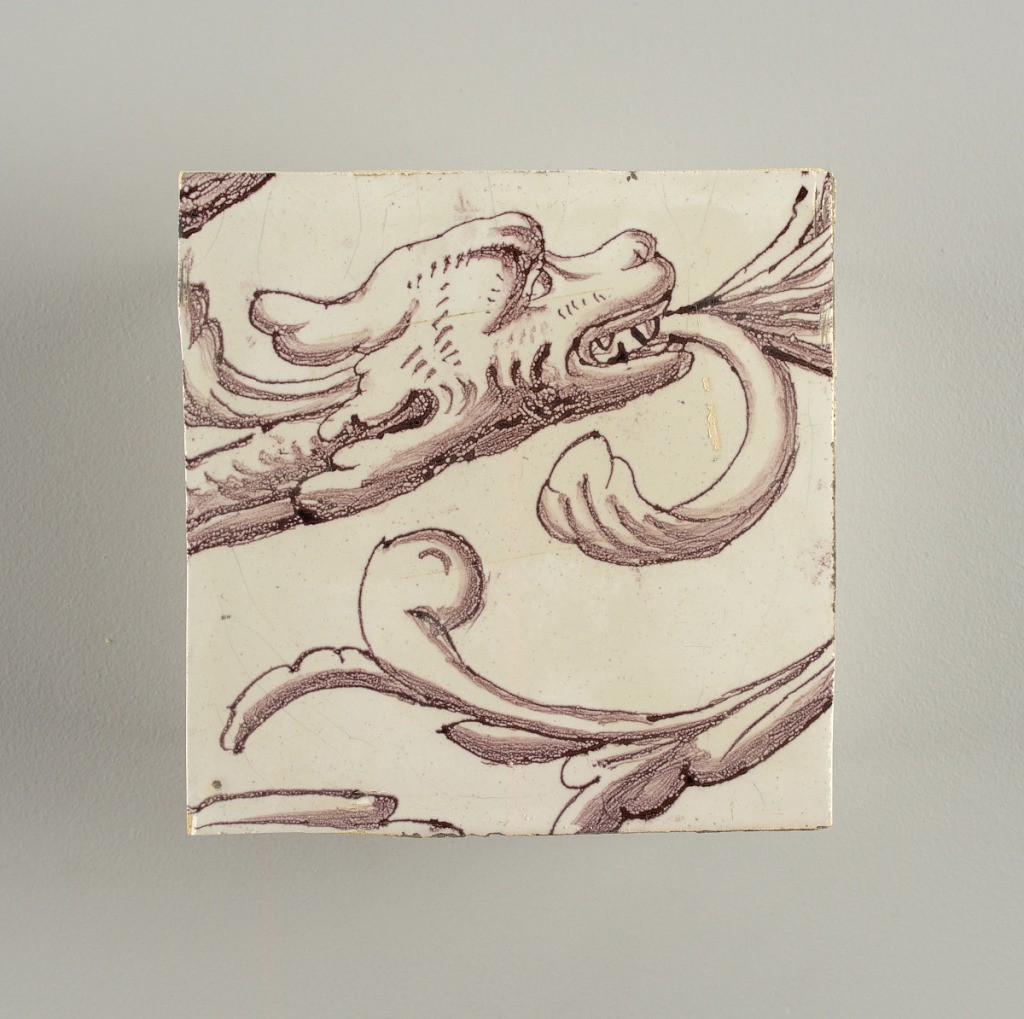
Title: Wall facing
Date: ca. 1725
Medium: Tin-glazed earthenware, underglaze
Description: Horizontal rectangle.  Thirty-seven tiles wide and twenty-one high with opening for door or window nineteen and one-half tiles high and twelve wide.  To left and right of opening, centered canopy above. Left, woman representing Hope, right, a sculputure urn.  Centered above opening, a mascaron.  Arabesque design of foliage.